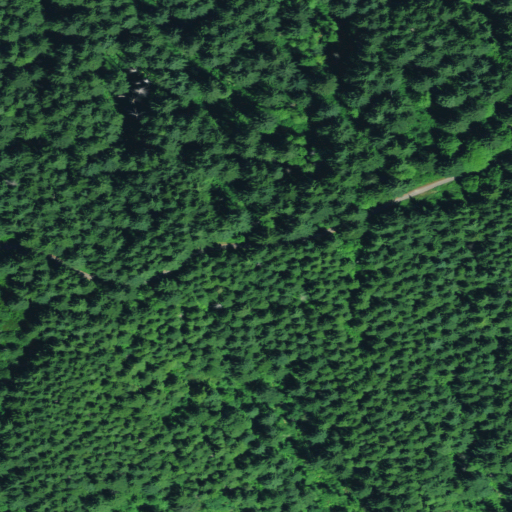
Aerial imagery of ridge(s) in Oregon named Clover Ridge containing evergreen forest, open development, and mixed forest